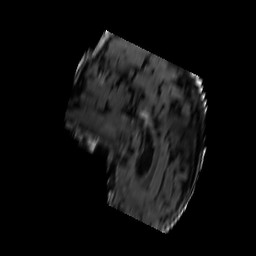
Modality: FLAIR
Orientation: sagittal
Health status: ill
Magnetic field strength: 3 T